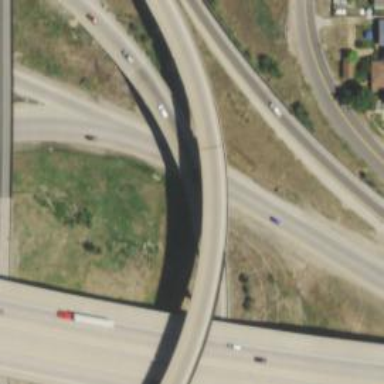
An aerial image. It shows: Motorway junction.